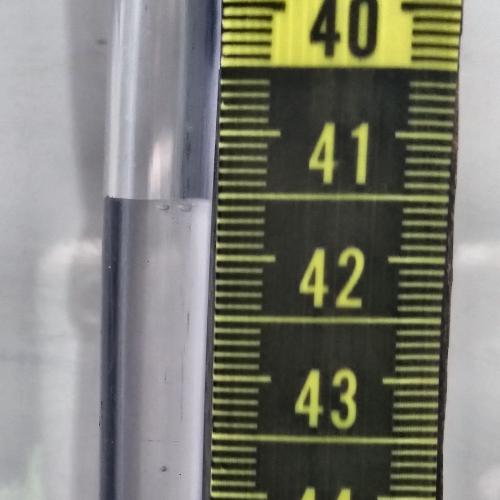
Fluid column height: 41.5 cm